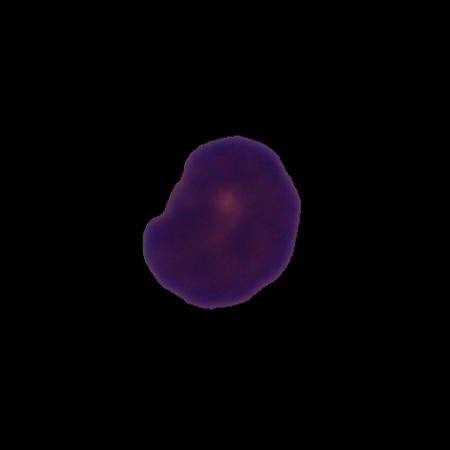
Label: cancer